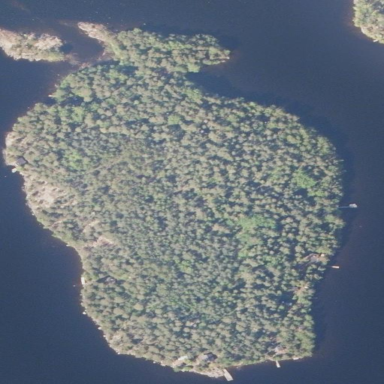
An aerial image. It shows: Mixed woodland forest on small islet. The trees have mixed leaf types and cycles.